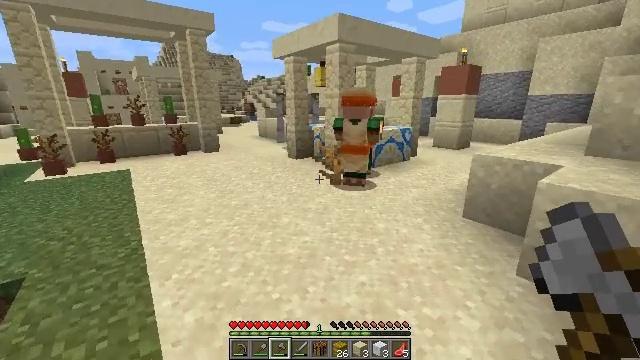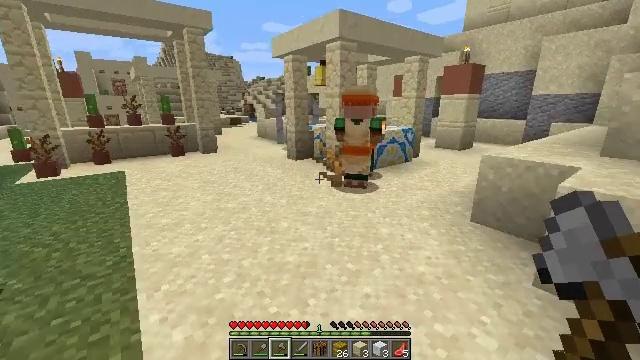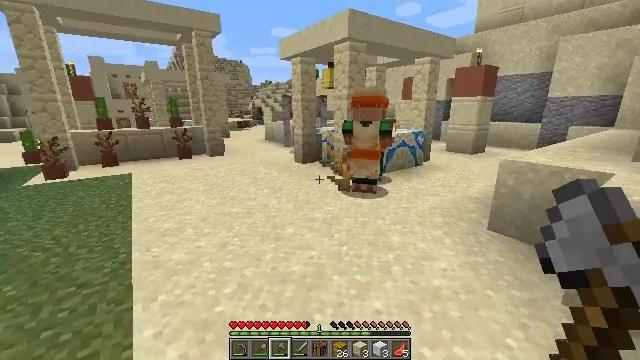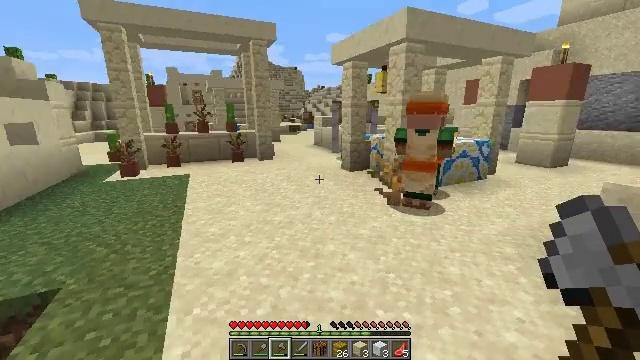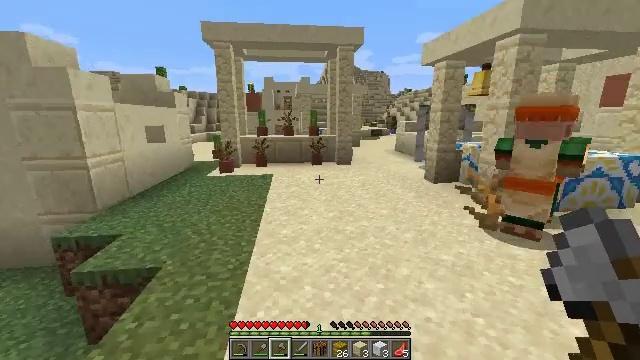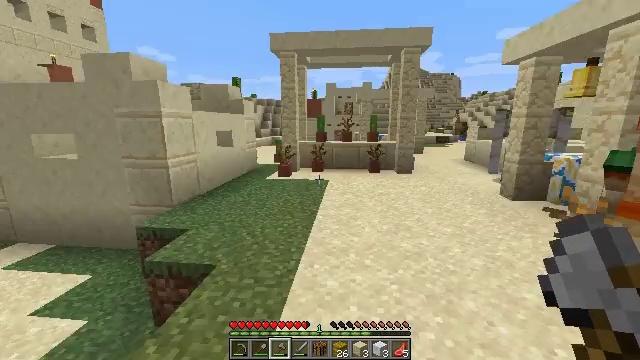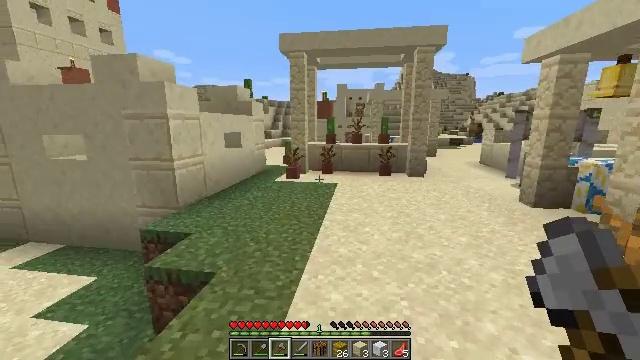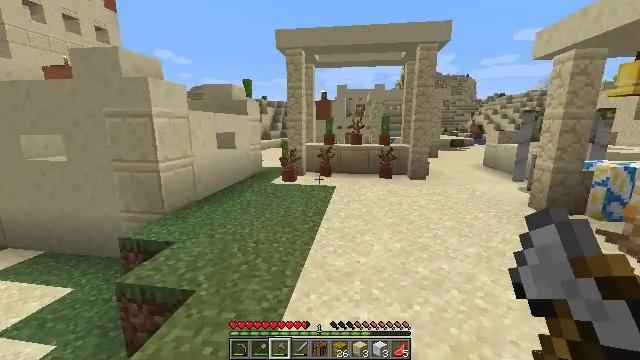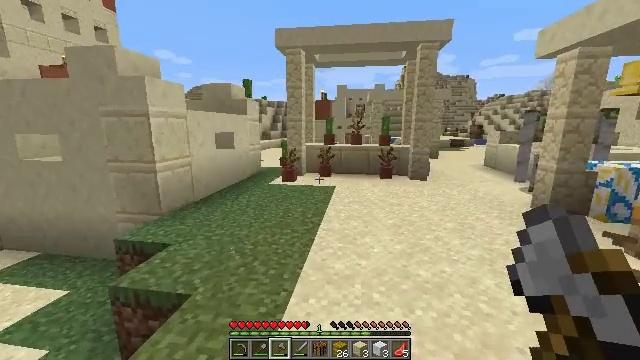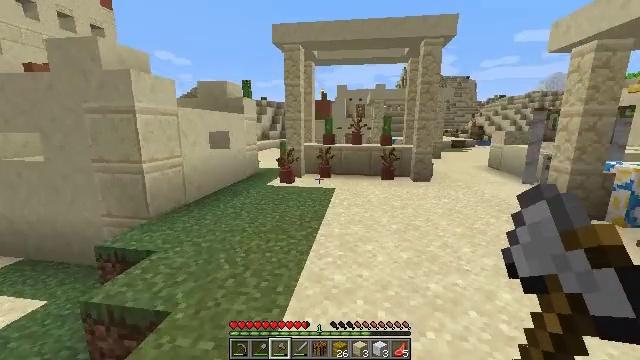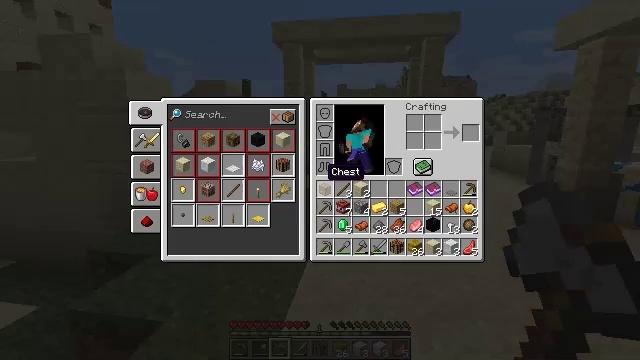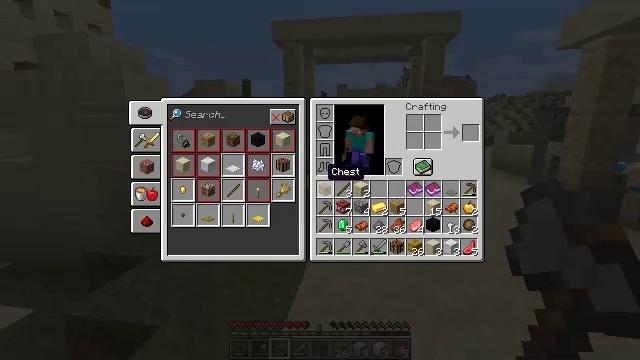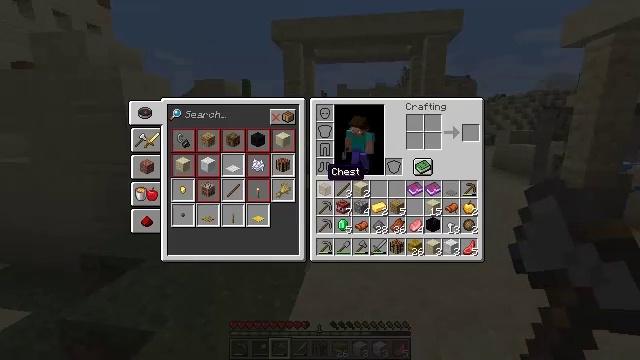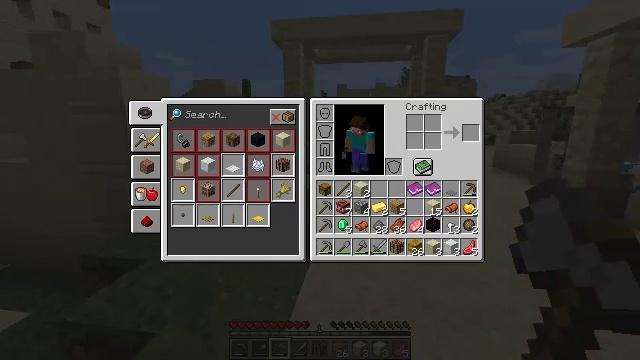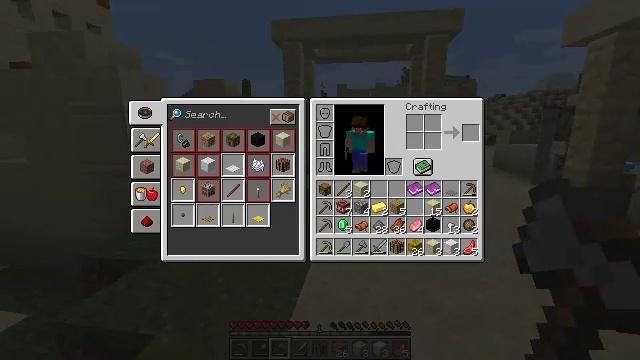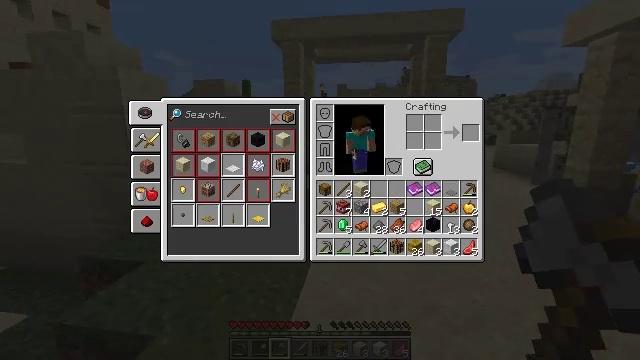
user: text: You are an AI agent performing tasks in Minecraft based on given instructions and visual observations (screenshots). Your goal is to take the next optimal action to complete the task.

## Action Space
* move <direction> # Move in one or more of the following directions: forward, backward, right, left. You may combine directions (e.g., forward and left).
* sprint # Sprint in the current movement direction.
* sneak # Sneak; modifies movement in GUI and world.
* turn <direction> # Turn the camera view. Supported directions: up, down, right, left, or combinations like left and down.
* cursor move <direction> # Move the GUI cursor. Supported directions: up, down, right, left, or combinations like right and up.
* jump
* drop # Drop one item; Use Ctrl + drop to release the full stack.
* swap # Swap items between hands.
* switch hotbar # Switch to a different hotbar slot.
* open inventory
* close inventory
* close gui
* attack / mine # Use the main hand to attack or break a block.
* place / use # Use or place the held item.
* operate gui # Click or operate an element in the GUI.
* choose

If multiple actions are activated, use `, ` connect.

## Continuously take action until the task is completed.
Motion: motion action
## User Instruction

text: Turn wheat into bread at the crafting table.
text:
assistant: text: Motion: move forward
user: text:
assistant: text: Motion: move forward, turn left
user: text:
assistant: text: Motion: move forward, turn left and up
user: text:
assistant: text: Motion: move forward, turn left and up
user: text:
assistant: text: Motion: move forward, turn left and up
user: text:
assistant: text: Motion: move forward, turn left
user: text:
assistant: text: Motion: move forward
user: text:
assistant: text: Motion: move forward
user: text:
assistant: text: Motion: move forward
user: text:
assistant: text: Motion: open inventory
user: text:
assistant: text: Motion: open inventory
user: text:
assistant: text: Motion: open inventory
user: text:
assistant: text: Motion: cursor move right
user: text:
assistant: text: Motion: cursor move right
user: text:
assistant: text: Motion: cursor move right
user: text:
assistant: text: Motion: cursor move right
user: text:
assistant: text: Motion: no_op
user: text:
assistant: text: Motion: no_op
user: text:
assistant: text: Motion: no_op
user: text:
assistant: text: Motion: no_op
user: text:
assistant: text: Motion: no_op
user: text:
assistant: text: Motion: no_op
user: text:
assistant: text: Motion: no_op
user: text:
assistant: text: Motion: cursor move left
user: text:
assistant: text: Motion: turn left
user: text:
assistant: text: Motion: turn left and down
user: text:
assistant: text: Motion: turn left and down
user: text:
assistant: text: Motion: turn left
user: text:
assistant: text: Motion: turn left and up
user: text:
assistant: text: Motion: move forward, turn left and up